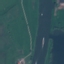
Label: River